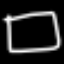
Label: square